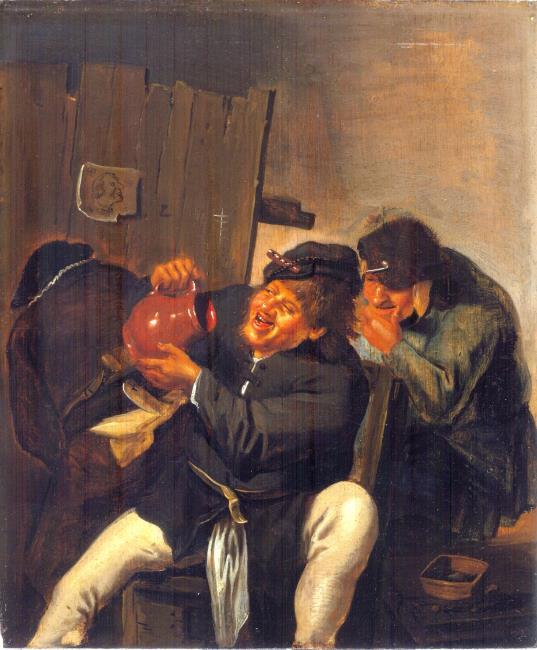
Title: Peasants laughing in an interior
Artist: follower of Adriaen Brouwer Bron: Ellis Dullaart (2015-03)
Earliest date: 1626
Latest date: 1699
Genre: painting
Iconography: Tobacco
Keywords: genre, interior view, three human figures, full-length portrait, figure from behind, peasant, beret, laughing, drinking, urinating, pipe, ewer (vessel), footstove, room divider, drawing (depicted), chair, terracotta